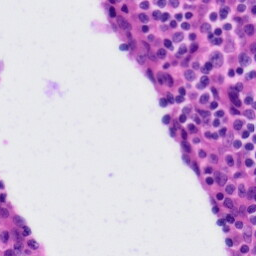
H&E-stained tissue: Tonsil